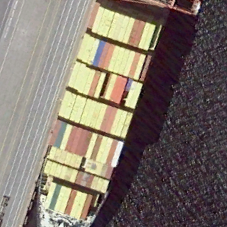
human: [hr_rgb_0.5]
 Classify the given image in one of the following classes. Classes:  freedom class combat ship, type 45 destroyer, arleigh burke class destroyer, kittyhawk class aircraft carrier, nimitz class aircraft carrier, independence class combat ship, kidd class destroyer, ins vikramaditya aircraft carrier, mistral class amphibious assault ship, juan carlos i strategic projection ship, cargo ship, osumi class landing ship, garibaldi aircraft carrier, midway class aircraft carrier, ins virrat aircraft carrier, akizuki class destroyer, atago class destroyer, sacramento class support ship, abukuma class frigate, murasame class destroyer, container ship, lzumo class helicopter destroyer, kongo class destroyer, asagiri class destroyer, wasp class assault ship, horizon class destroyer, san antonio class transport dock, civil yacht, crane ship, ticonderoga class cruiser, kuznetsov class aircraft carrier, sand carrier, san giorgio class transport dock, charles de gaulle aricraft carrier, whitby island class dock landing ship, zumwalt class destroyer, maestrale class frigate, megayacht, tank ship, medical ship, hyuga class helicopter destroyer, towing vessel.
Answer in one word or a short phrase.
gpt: Container ship